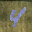
Label: 4